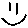
Label: smiley face